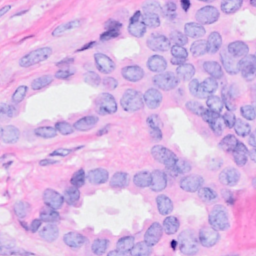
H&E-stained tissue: Breast